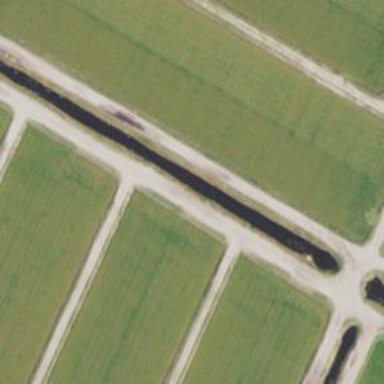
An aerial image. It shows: Canal.